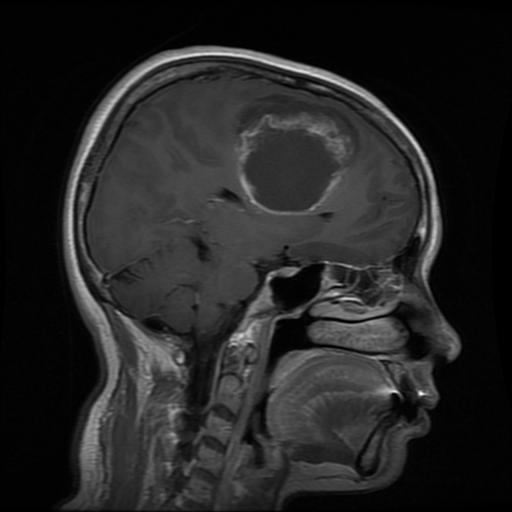
Label: glioma